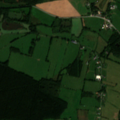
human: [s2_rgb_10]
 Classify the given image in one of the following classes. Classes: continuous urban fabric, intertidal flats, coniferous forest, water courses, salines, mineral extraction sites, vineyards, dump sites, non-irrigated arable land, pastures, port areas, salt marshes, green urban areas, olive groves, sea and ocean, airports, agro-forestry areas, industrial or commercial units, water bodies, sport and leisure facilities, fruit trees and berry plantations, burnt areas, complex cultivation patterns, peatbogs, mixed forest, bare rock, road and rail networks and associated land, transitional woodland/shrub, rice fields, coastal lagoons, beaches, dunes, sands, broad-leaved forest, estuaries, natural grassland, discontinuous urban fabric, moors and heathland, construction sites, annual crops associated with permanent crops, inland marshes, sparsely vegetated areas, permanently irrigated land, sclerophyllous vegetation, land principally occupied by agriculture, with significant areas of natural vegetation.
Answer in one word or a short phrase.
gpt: pastures, complex cultivation patterns, land principally occupied by agriculture, with significant areas of natural vegetation, coniferous forest, mixed forest